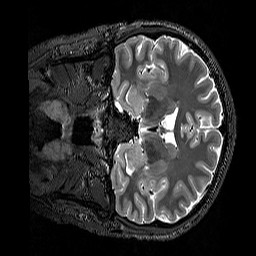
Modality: T2w
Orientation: coronal
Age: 26
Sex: male
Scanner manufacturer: siemens
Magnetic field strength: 3 T
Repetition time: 3.2 s
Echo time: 0.728 s